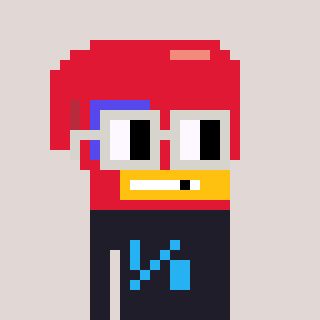
a pixel art character with square light gray glasses, a boxing glove-shaped head and a grayscale-colored body on a warm background